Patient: sex M, age 81
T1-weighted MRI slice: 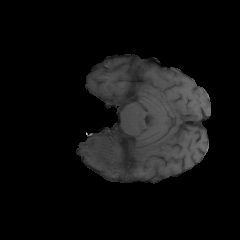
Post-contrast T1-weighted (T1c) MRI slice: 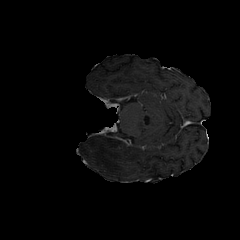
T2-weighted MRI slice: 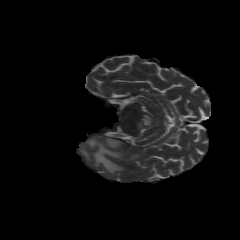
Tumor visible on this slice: yes
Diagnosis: Glioblastoma, IDH-wildtype
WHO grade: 4